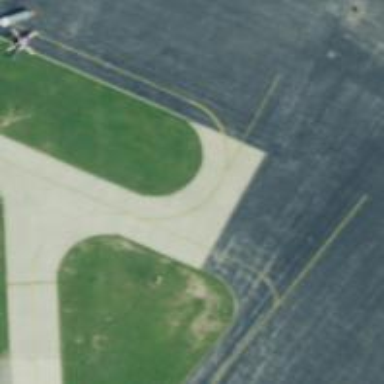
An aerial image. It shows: Image of taxiway at airport.